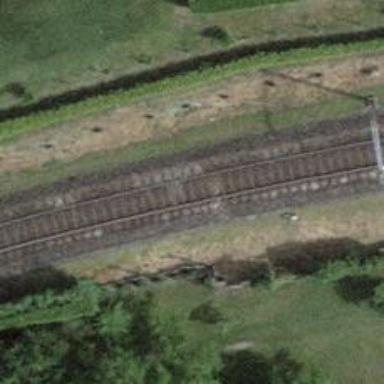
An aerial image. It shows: Railway signal.